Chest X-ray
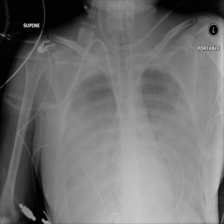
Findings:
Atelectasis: negative
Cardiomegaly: negative
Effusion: negative
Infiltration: negative
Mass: negative
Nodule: negative
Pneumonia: negative
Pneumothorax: negative
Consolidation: negative
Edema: negative
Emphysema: negative
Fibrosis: negative
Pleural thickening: negative
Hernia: negative